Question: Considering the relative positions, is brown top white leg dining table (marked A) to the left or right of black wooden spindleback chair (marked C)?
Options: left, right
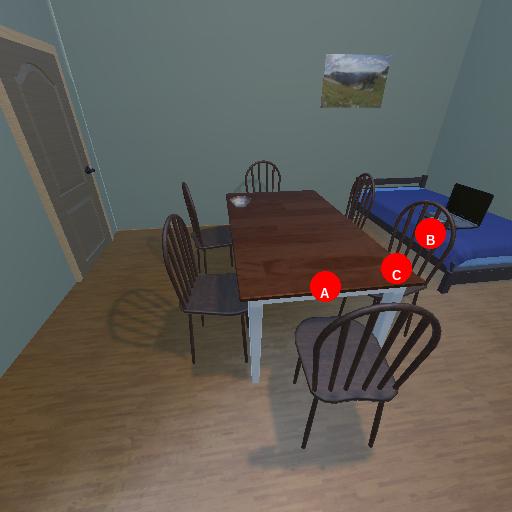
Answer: left